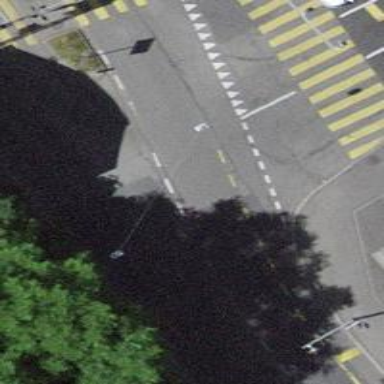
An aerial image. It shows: Road with traffic signals.